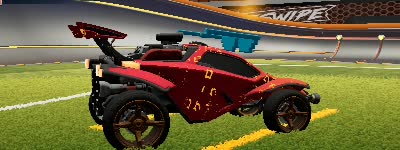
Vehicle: octane